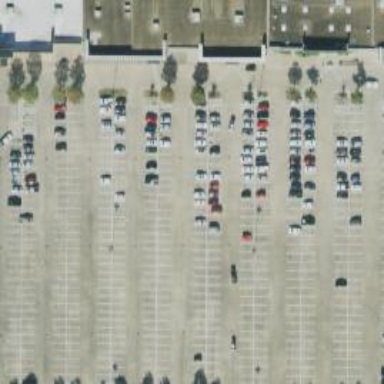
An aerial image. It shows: Parking space is available.